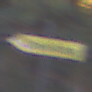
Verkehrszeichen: UmleitungswegweiserLinksweisend
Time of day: Night
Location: Outdoor (Suburban)
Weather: PartlyCloudy
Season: NotSpecified
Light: Artificial